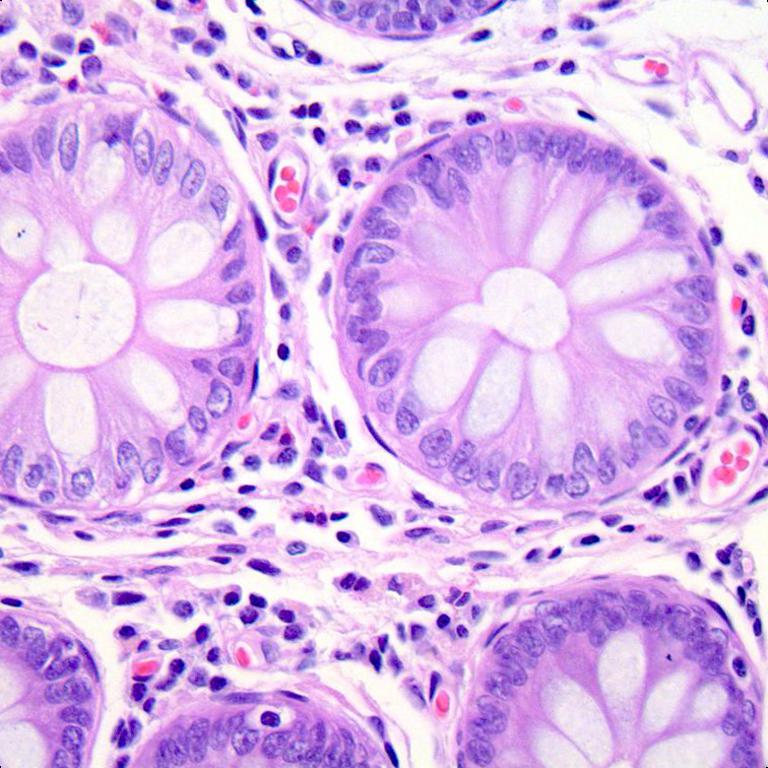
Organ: colon
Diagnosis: benign